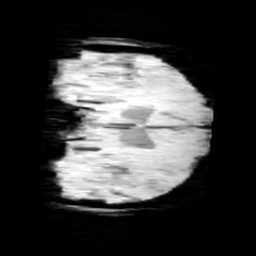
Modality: minIP
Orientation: coronal
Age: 11
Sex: male
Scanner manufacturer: siemens
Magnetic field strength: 3 T
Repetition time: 0.027 s
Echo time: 0.02 s